Field crop: maize
Growth stage: 1
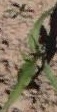
Species: maize